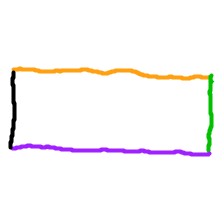
Shape: rectangle